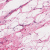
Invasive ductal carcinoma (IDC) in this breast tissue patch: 0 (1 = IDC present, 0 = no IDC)